Question: Is it possible to conditionally set a CSS class or encode a string to html for a certain web grid column? I was able to append span tags to the item using format: in the column, but now I need to add a class to the span tags based on a helper function in razor view or a bool expression from the controller/model. .
Here is what I tried in view model:
'''
@grid.GetHtml(
headerStyle:"reviewGridHeader",
columns: grid.Columns(
...[other columns]...
grid.Column(columnName: "FeedBack", format: @<span>@CheckFeedBack(item.FeedBack)</span>)
))
'''
Helper function in view model (splits and compares string):
'''
static string CheckFeedBack(string item) {
String[] feedbacks = System.Text.RegularExpressions.Regex.Split(item, "of");
//if feedback complete
if((Convert.ToInt32(feedbacks[0]) == (Convert.ToInt32(feedbacks[1]))))
{
string newFeedback = @"<span class=""feedBackComplete"">"+ item +"</span>";
string encodedFeedback = System.Web.HttpUtility.HtmlEncode(newFeedback);
return encodedFeedback;
}
return item;
}
'''
And here is the presentation, which conditionally works when feedback complete:

After guidance from Zach with returning a MvcHtmlString, I had some problems being able to use this helper method above in a WebGrid Column. Below shows the correct syntax:
'''
grid.Column(columnName: "FeedBack", format: (item) => CheckFeedBack(item.FeedBack), style: "webGridAlignment")
'''
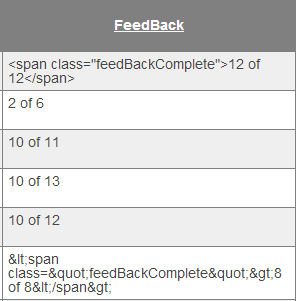
Answer: You must return the html not a string... for that case you can use MvcHtmlString and just raw in the view
'''
static System.Web.Mvc.MvcHtmlString CheckFeedBack(string item) {
String[] feedbacks = System.Text.RegularExpressions.Regex.Split(item, "of");
//if feedback complete
if((Convert.ToInt32(feedbacks[0]) == (Convert.ToInt32(feedbacks[1]))))
{
string newFeedback = @"<span class=""feedBackComplete"">"+ item +"</span>";
return MvcHtmlString.Create(newFeedback);
}
return MvcHtmlString.Create(item);
}
'''